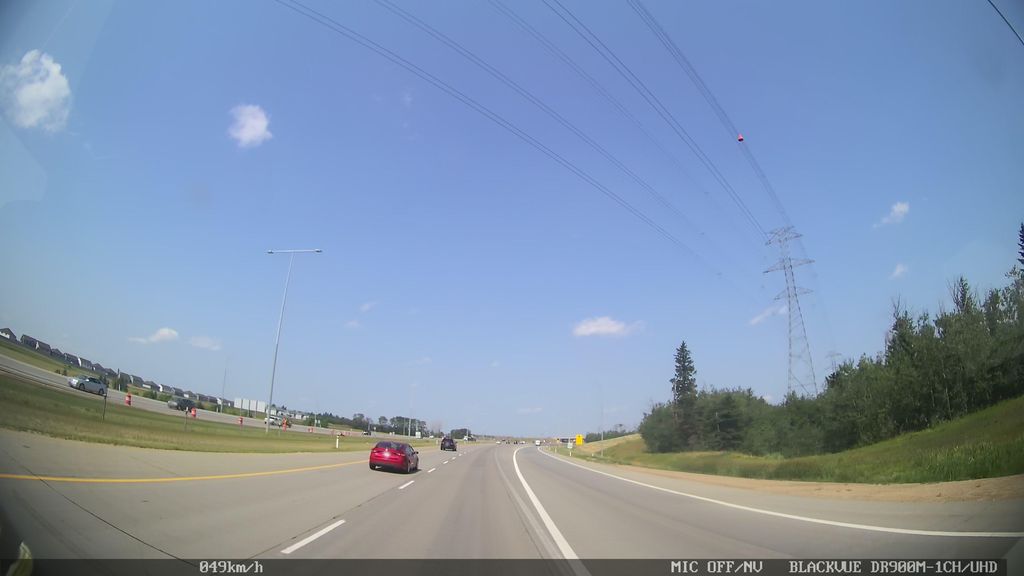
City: edmonton